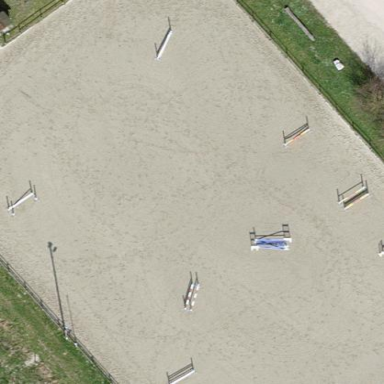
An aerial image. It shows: Equestrian pitch for leisure land use.